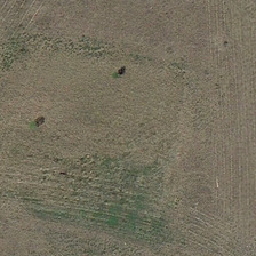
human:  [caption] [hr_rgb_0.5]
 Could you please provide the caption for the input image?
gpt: Some trees have some green zones on the brown prairie scattered.

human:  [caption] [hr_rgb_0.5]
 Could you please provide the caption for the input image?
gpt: Some black pitches can be seen in this bald meadow.

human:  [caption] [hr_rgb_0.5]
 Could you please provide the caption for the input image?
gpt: There are several green areas on the brown prairie, surrounded by a few trees.

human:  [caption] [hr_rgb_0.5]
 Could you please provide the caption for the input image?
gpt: there is a square region with grass in the meadow .

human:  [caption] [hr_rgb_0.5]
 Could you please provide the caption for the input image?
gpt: A few black patches of turf can be seen on this rather bare grass.